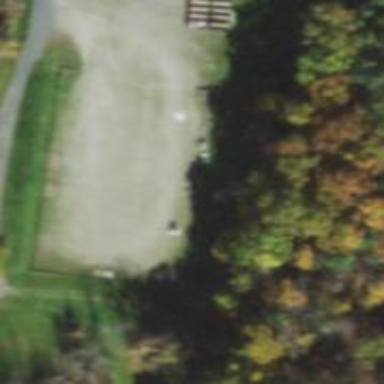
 perfect for horse riding and other equestrian activities."